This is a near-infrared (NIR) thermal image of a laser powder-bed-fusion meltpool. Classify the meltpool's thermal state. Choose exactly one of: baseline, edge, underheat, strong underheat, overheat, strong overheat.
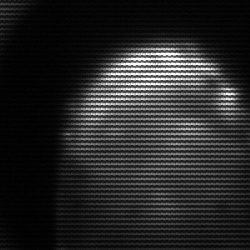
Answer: edge